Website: crate-barrel
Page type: billing-address
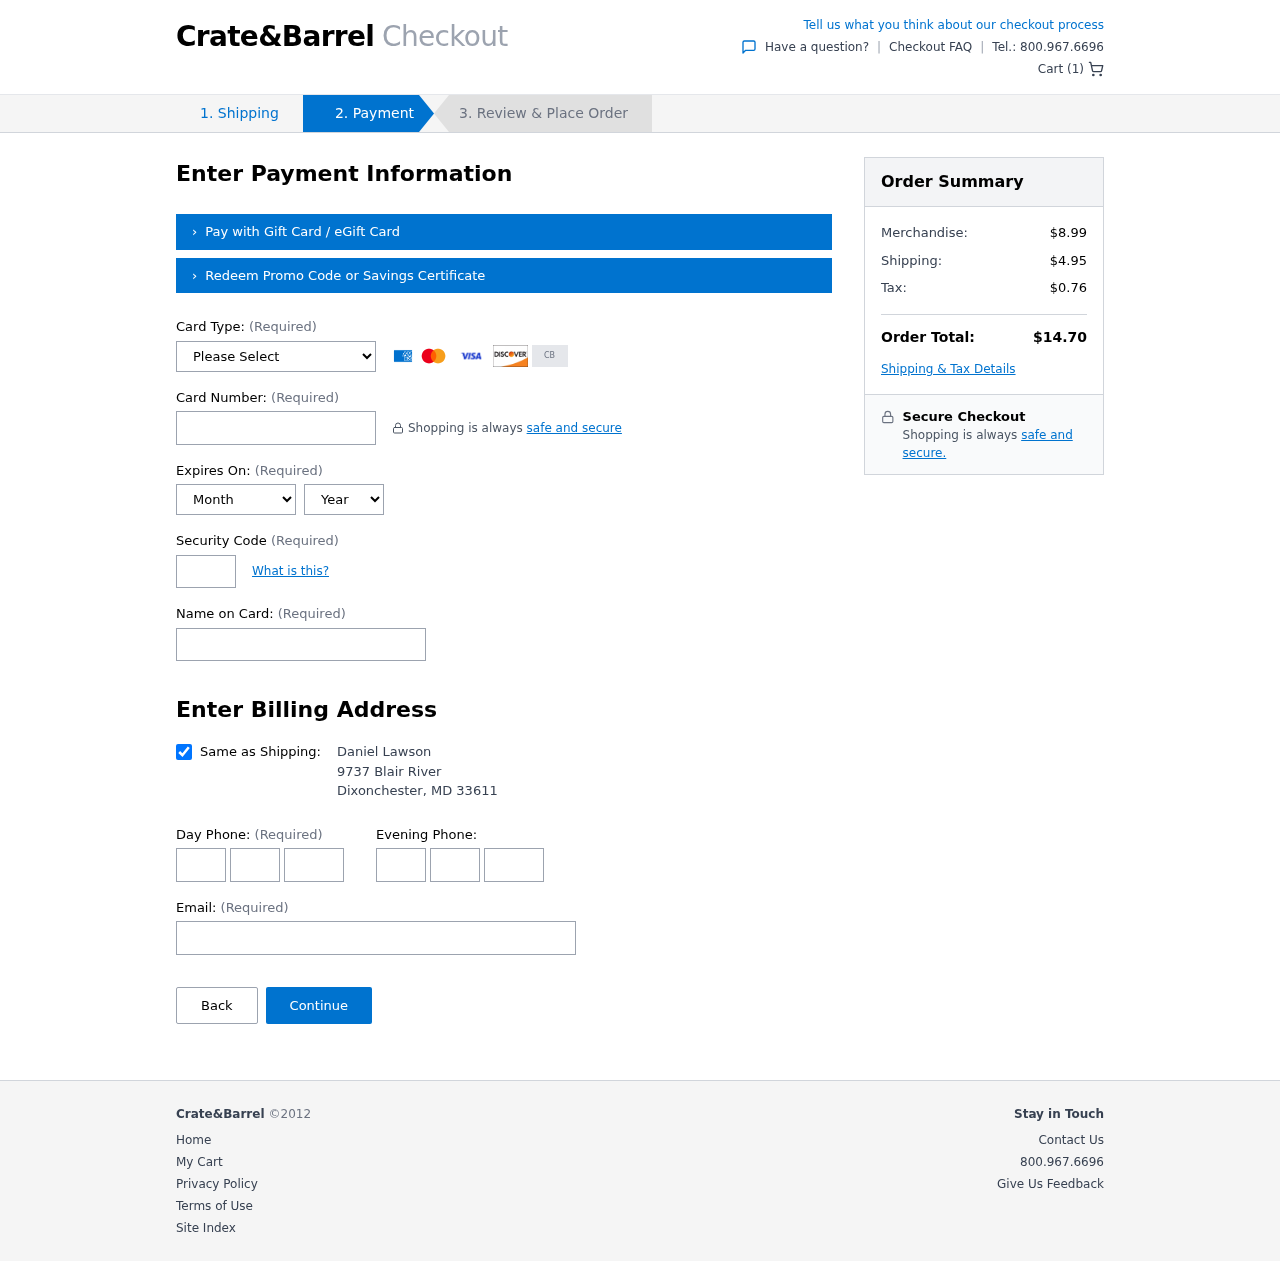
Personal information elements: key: PII_CARD_CVV
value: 116
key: PII_CARD_EXPIRY_MONTH
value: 07
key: PII_CARD_EXPIRY_YEAR
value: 29
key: PII_CARD_NUMBER
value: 4132 8225 7406 8235
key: PII_CARD_TYPE
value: Visa
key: PII_CITY
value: Dixonchester
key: PII_EMAIL
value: daniel_lawson@yahoo.com
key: PII_FULLNAME
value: Daniel Lawson
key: PII_PHONE_ALT_AREA
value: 640
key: PII_PHONE_ALT_PREFIX
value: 225
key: PII_PHONE_ALT_SUFFIX
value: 6960
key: PII_PHONE_AREA
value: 594
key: PII_PHONE_PREFIX
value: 700
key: PII_PHONE_SUFFIX
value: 8885
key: PII_POSTCODE
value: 33611
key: PII_STATE_ABBR
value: MD
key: PII_STREET
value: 9737 Blair River
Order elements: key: ORDER_NUM_ITEMS
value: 1
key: ORDER_SUBTOTAL
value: $8.99
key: ORDER_SHIPPING_COST
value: $4.95
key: ORDER_TAX
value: $0.76
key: ORDER_TOTAL
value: $14.70